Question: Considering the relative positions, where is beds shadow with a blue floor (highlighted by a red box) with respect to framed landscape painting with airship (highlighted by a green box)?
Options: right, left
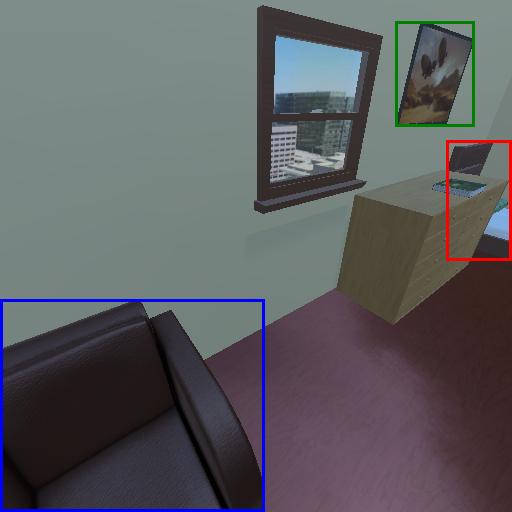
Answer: right